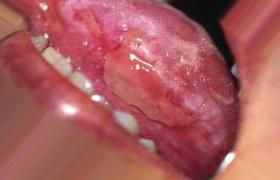
Condition: Mouth Ulcer